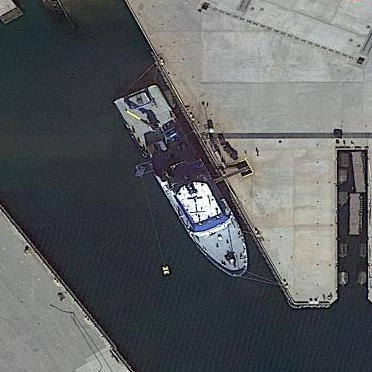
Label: civil